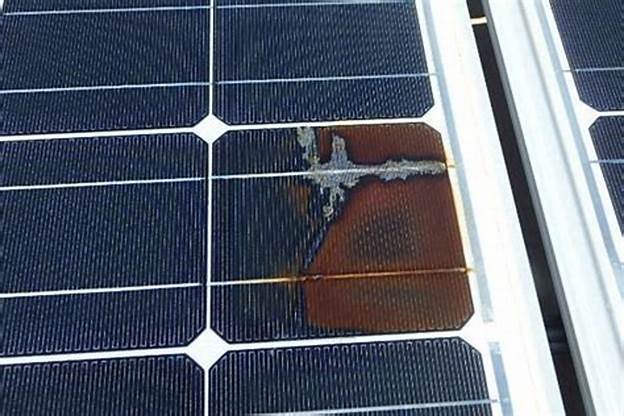
Label: Electrical-damage